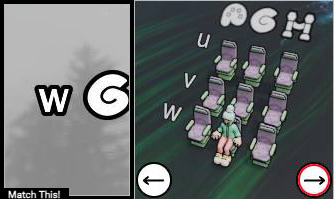
Task: seats
Answer: yes